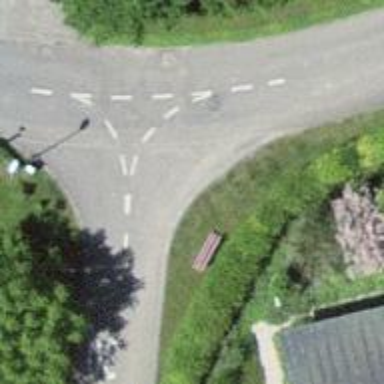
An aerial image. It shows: Red bench.